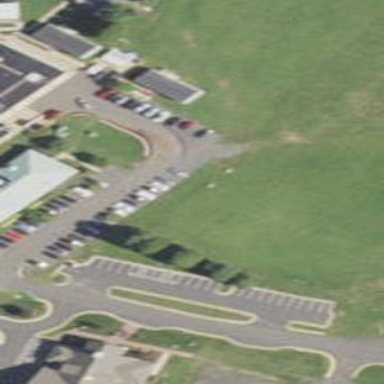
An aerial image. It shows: Parking area with surface.